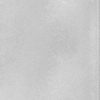
Label: dusty